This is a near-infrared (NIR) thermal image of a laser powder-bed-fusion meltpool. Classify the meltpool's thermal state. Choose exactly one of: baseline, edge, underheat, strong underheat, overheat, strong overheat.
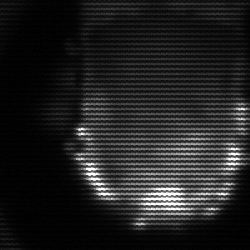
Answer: baseline